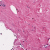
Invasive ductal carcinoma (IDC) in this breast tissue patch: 0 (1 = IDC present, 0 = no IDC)